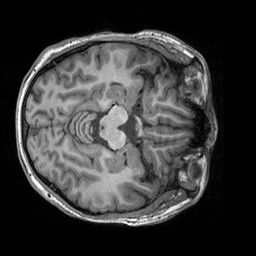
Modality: T1w
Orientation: axial
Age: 23
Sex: male
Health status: healthy
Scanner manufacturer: siemens
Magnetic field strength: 3 T
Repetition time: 2.3 s
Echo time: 0.00303 s